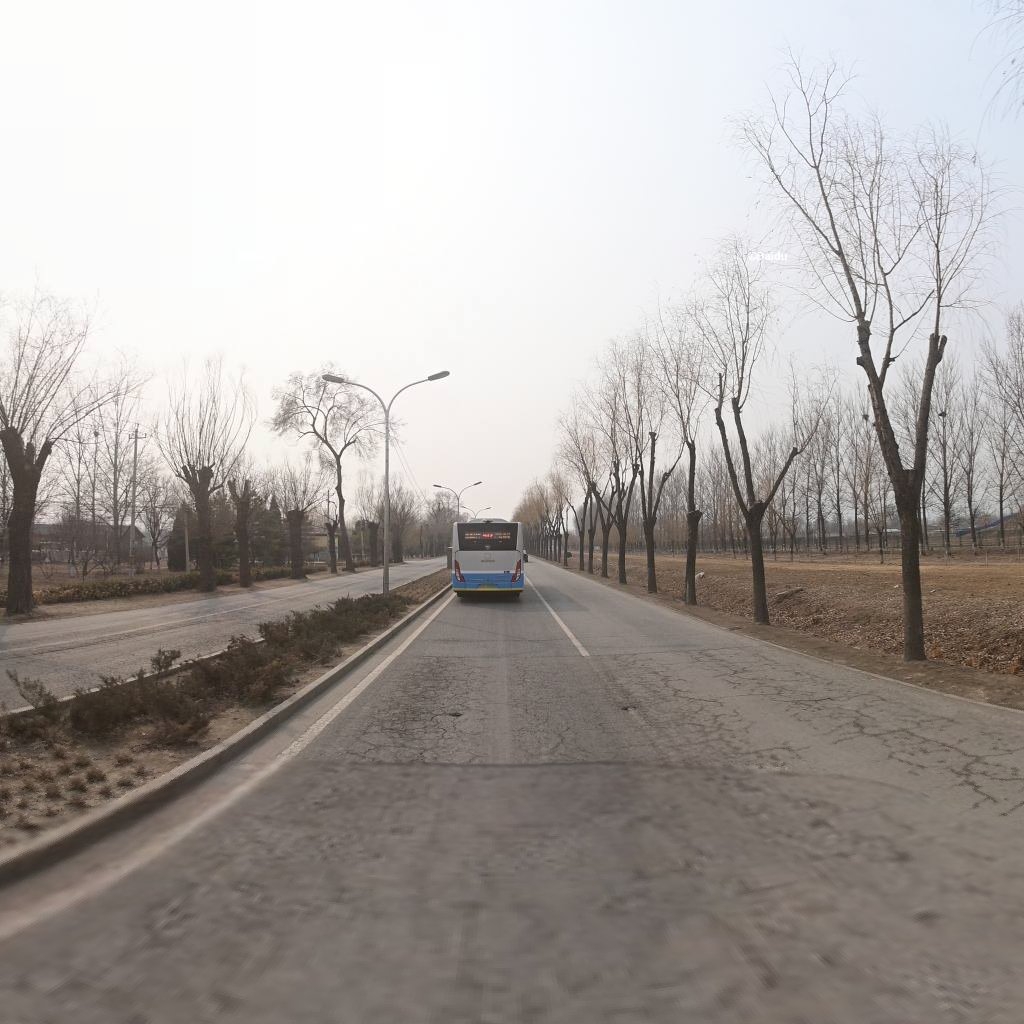
Region: Haidian
Road damage annotations: alligator crack